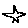
Label: star